Aerial crown-view tile of a tropical tree (Barro Colorado Island, Panama), acquired 20250124:
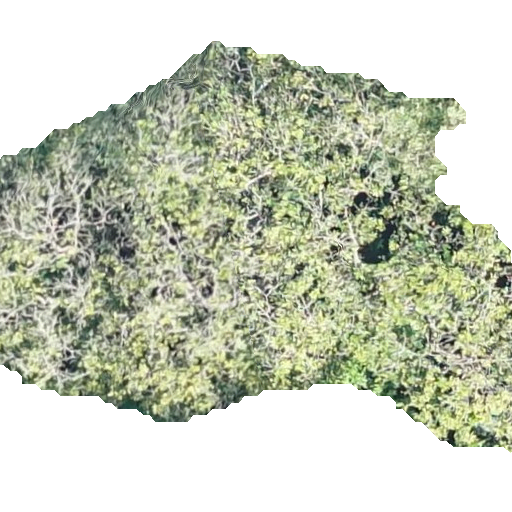
Species: Anacardium excelsum
GBIF accepted scientific name: Anacardium excelsum
Crown area: 246.604 m²